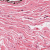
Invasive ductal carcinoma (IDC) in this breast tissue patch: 0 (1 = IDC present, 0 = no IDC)